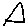
Label: triangle